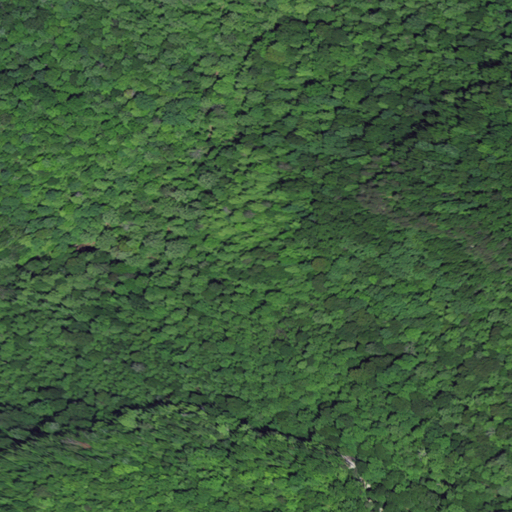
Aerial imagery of valley in Kentucky named Becky Jane Hollow containing mixed forest, deciduous forest, and open development